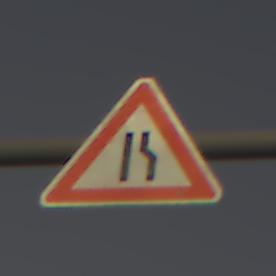
Verkehrszeichen: EinseitigVerengteFahrbahnRechts
Umgebung: Outdoor, RoadRail
Tageszeit: SunriseSunset
Wetter: PartlyCloudy
Licht: Natural
Jahreszeit: NotSpecified
Kontrast: LowContrast